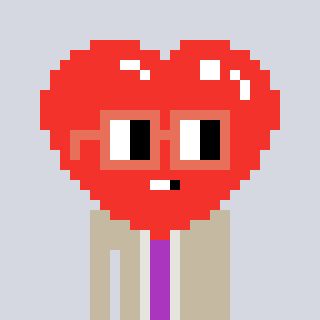
a pixel art character with square orange glasses, a heart-shaped head and a bege-colored body on a cool background